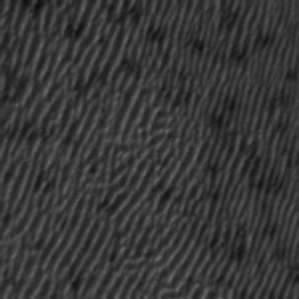
Label: frost